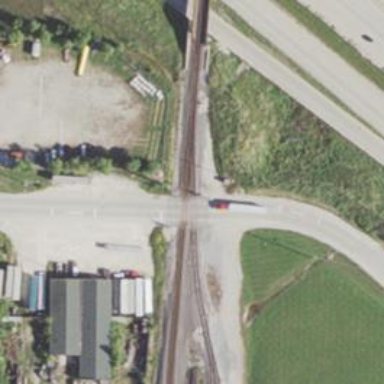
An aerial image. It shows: Level crossing along the railway.